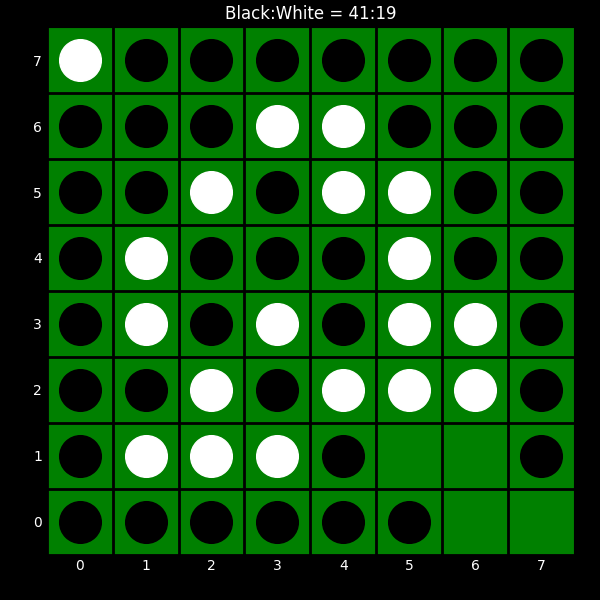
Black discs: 41
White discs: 19